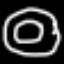
Label: donut